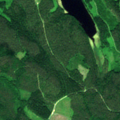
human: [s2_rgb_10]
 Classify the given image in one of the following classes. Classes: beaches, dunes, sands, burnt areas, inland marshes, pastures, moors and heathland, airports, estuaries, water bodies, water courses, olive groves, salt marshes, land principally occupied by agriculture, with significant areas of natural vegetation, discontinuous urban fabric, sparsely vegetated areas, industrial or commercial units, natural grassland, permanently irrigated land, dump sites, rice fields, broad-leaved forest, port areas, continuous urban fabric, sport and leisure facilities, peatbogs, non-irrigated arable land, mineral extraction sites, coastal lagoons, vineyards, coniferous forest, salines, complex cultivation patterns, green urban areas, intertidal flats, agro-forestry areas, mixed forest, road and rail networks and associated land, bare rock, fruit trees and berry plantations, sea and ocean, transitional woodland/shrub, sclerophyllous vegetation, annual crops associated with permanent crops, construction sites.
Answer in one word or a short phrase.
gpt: coniferous forest, mixed forest